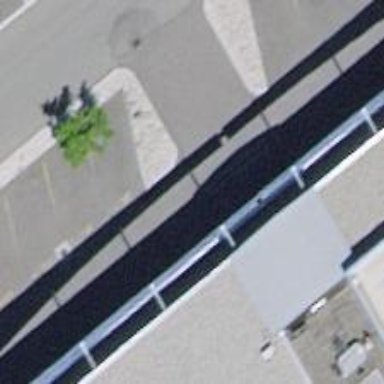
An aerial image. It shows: Parking aisle designated as service road.